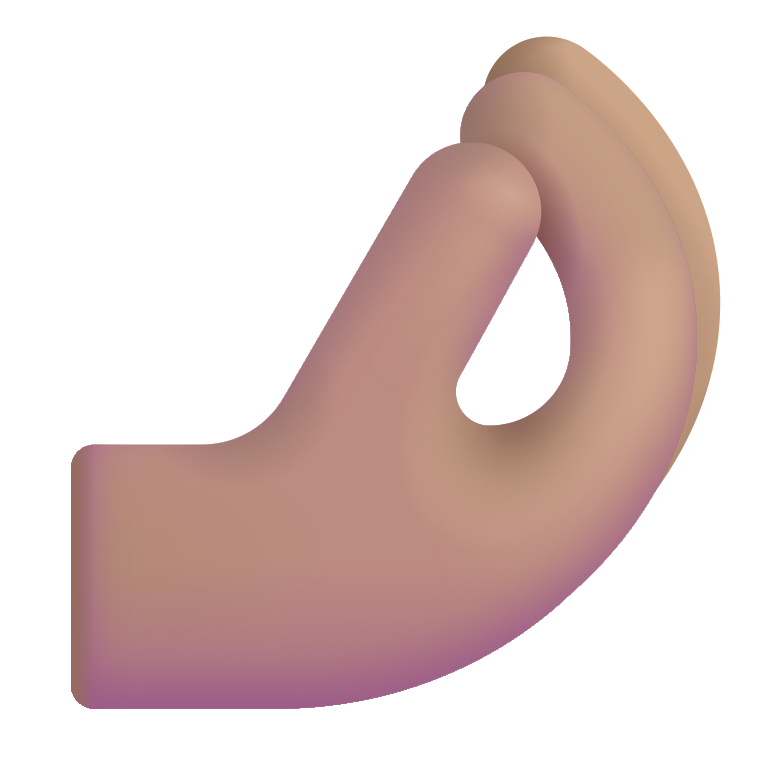
pinched fingers color